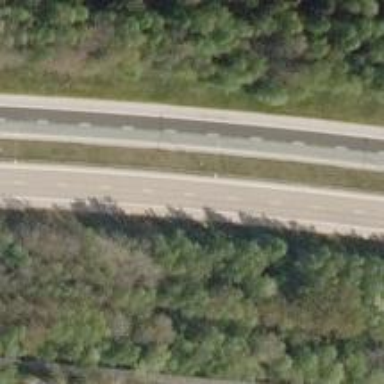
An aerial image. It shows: Asphalt motorway.